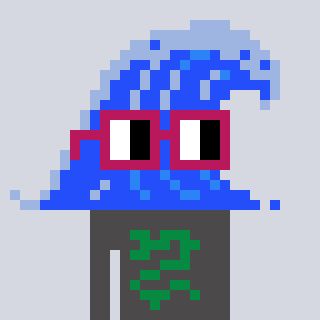
a pixel art character with square dark red glasses, a wave-shaped head and a grayscale-colored body on a cool background